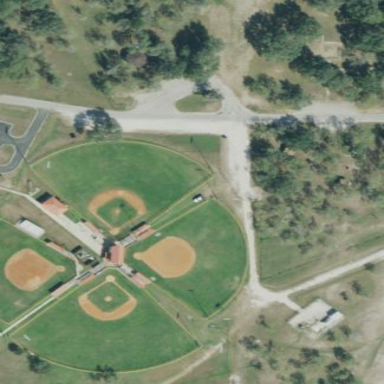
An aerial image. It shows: Baseball pitch for leisure land.